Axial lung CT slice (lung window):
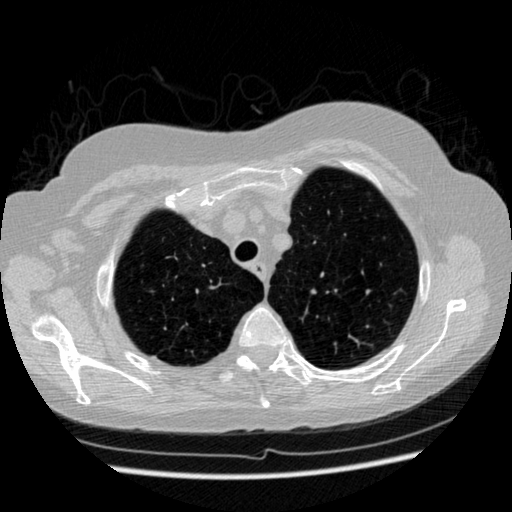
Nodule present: no